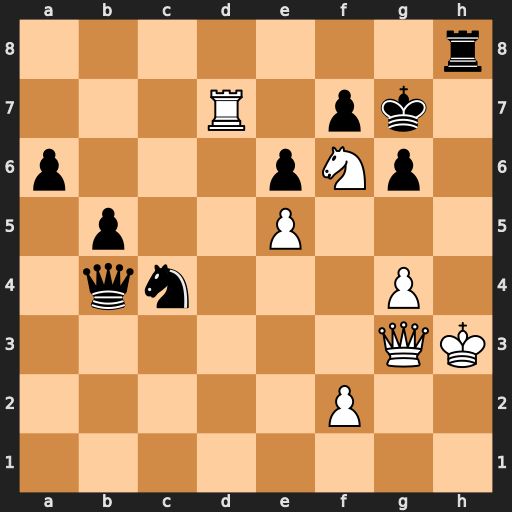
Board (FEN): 7r/3R1pk1/p3pNp1/1p2P3/1qn3P1/6QK/5P2/8
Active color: w
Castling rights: -
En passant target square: -
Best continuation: Nh5+ Rxh5+ gxh5 Qb1 h6+